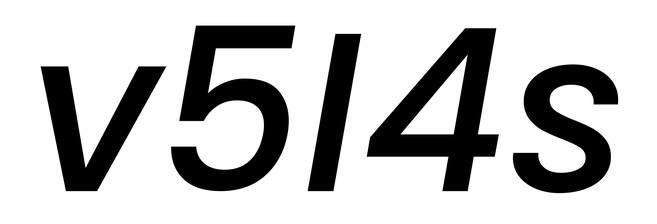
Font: Poppins-MediumItalic